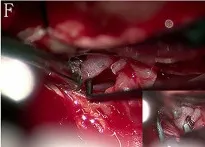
Perioperative neuroimages of Case 12. (F) showed an aneurysm min-clip was temporarily applied to the origin of the fistula to occlude the shunt.
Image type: medical_photograph (other_medical_photograph)